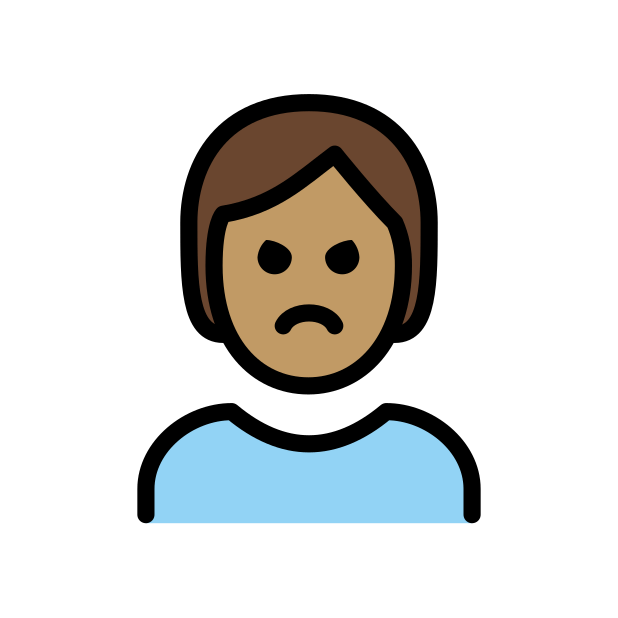
person pouting: medium skin tone